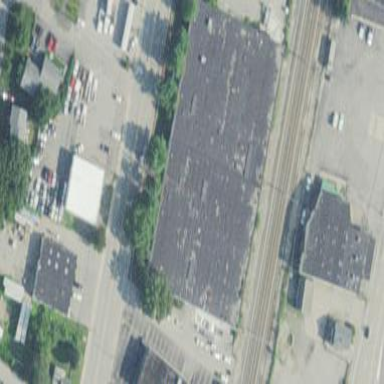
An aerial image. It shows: Warehouse building.